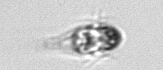
Label: Mesodinium